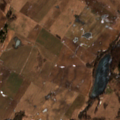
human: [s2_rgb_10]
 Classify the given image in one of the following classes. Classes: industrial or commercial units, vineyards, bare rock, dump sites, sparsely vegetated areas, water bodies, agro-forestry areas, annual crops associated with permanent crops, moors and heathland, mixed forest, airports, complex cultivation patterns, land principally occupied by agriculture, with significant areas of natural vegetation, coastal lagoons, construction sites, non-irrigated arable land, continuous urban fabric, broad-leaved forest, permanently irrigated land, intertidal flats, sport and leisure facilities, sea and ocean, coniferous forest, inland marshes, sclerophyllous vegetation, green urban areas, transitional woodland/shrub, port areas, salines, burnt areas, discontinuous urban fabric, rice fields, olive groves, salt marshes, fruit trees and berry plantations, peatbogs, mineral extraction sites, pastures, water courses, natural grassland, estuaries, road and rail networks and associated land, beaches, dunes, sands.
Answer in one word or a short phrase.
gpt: non-irrigated arable land, land principally occupied by agriculture, with significant areas of natural vegetation, transitional woodland/shrub